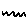
Label: zigzag